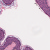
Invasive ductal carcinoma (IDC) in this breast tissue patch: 0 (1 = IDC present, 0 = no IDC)